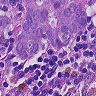
Metastatic tissue present: yes